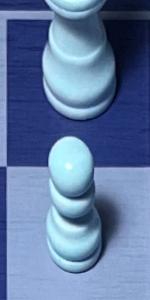
Label: Pawn_White